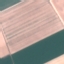
Land use / land cover: AnnualCrop